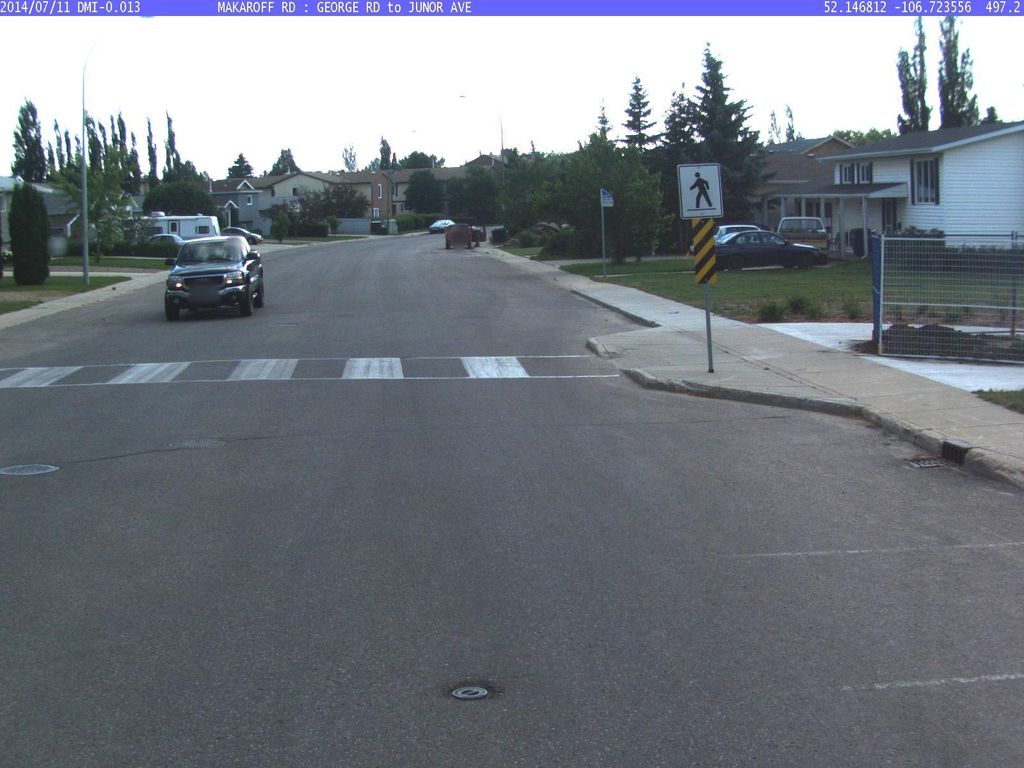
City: saskatoon